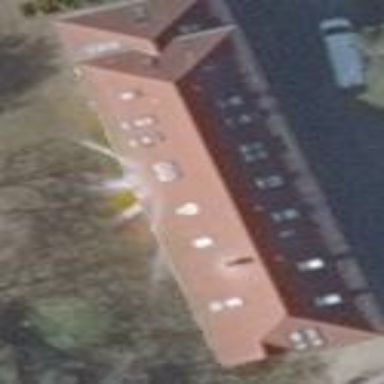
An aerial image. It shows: Hipped roof apartment building.